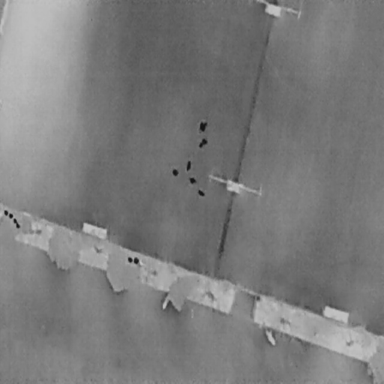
There are six Cars in the infrared image.